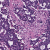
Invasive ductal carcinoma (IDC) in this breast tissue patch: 1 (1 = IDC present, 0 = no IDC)